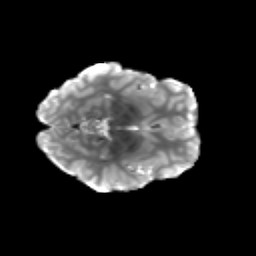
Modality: T2w
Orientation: axial
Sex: female
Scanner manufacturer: siemens
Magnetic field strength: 3 T
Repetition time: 5 s
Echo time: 0.071 s